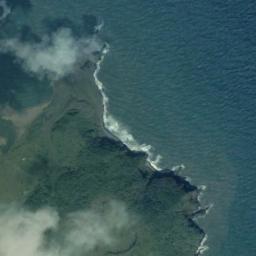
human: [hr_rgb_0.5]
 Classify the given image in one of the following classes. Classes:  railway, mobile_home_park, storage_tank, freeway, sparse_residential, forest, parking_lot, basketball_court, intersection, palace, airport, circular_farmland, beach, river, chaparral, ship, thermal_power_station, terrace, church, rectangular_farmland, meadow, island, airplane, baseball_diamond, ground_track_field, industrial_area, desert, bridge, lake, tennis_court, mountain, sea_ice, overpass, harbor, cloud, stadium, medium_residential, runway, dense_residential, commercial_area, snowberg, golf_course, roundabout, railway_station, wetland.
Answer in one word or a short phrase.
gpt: beach